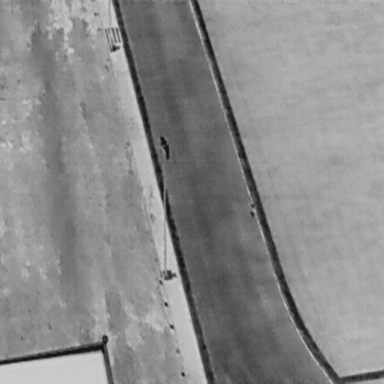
There are three People in the infrared image.